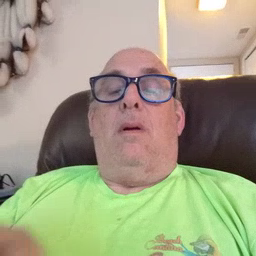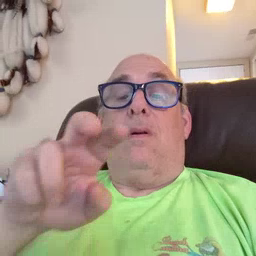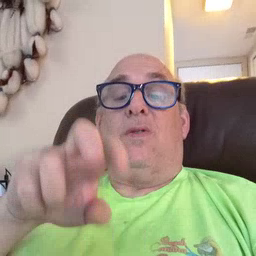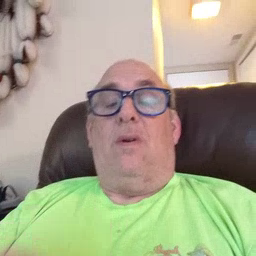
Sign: chair